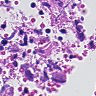
Metastatic tissue present: yes